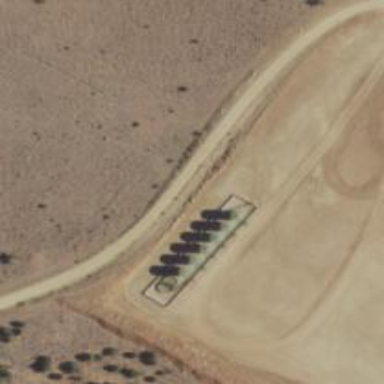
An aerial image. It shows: Storage tank with man-made structure.